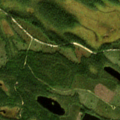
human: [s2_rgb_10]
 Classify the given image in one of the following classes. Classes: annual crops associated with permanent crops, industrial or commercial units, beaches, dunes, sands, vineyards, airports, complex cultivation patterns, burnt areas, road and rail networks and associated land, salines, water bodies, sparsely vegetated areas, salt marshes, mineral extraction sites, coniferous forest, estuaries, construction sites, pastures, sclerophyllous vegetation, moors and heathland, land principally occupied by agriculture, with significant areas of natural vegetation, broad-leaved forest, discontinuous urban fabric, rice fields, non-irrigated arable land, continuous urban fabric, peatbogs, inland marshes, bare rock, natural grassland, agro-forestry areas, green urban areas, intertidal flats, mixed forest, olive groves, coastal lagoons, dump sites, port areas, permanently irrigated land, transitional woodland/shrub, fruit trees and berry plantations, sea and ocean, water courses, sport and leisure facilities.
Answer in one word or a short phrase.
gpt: coniferous forest, transitional woodland/shrub, peatbogs, water bodies